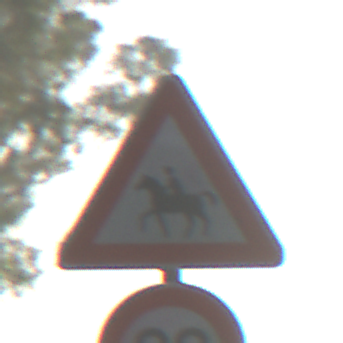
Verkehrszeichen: ReiterRechts
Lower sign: Geschwindigkeit90
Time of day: SunriseSunset
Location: Outdoor (Suburban)
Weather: PartlyCloudy
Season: NotSpecified
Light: Natural